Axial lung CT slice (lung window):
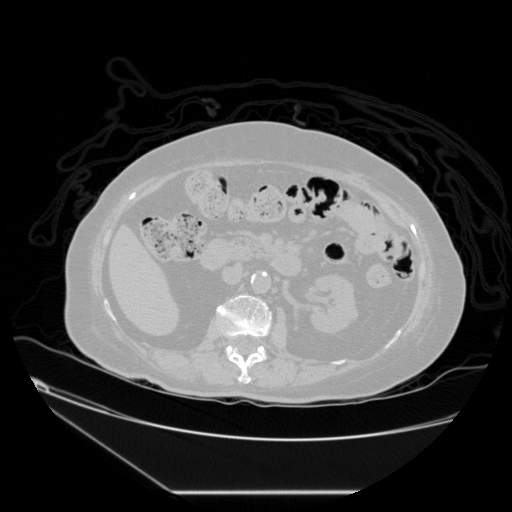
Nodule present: no